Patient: sex M, age 55
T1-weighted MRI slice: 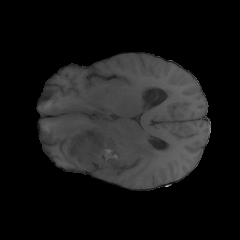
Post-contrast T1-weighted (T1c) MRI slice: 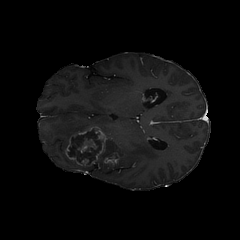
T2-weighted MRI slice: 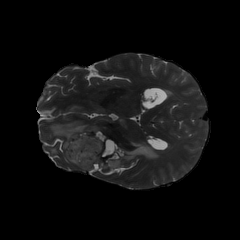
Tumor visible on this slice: yes
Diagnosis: Glioblastoma, IDH-wildtype
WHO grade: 4